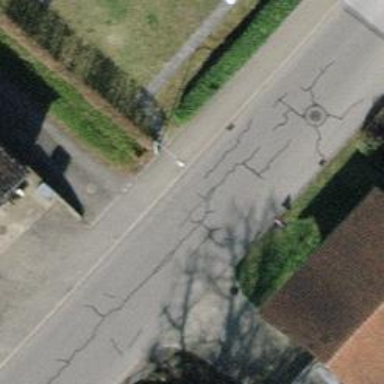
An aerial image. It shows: Tertiary road with asphalt surface.